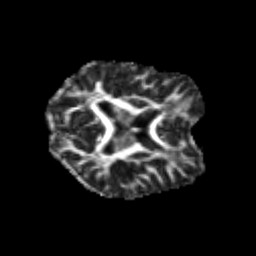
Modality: FA
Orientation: axial
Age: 26
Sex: female
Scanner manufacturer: siemens
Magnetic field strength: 3 T
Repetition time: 3.5 s
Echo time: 0.113 s